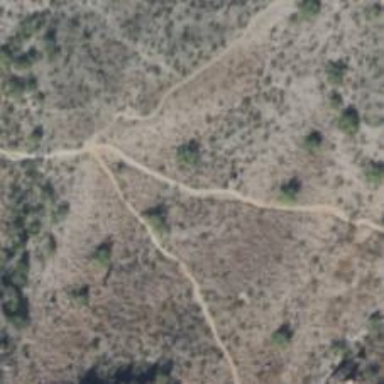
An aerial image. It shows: Hiking trail path.